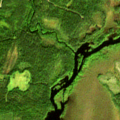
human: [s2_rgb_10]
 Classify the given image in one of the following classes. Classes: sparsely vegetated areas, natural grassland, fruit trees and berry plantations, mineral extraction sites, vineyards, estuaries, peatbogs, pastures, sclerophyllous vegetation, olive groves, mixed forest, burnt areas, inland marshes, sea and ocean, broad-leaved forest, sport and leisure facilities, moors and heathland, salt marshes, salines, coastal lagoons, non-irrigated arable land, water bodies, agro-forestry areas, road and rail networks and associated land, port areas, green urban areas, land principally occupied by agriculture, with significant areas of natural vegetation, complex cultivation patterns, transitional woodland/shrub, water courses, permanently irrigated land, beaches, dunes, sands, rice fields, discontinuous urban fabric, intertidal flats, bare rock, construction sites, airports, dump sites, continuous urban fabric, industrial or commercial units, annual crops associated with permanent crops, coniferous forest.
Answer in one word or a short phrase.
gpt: coniferous forest, transitional woodland/shrub, peatbogs